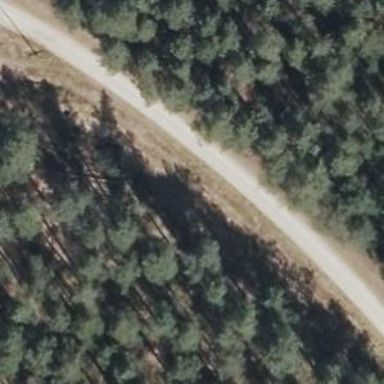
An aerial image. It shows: Track road with grade3 tracktype.